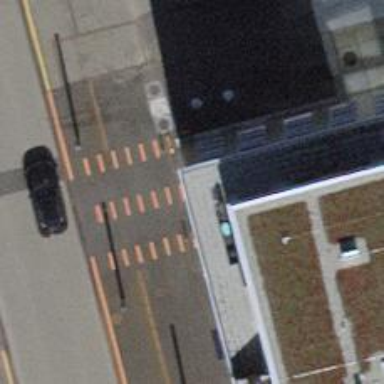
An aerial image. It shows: Parking entrance.